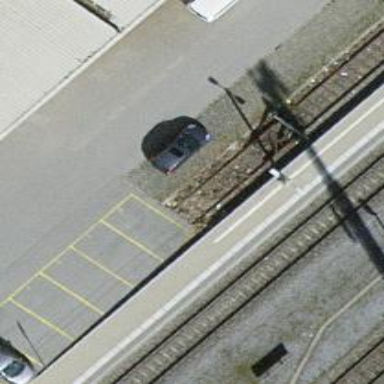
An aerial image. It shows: Railway buffer stop.